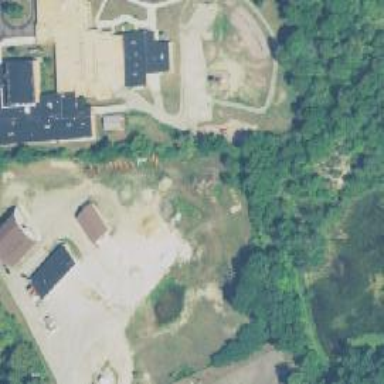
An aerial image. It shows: School building.